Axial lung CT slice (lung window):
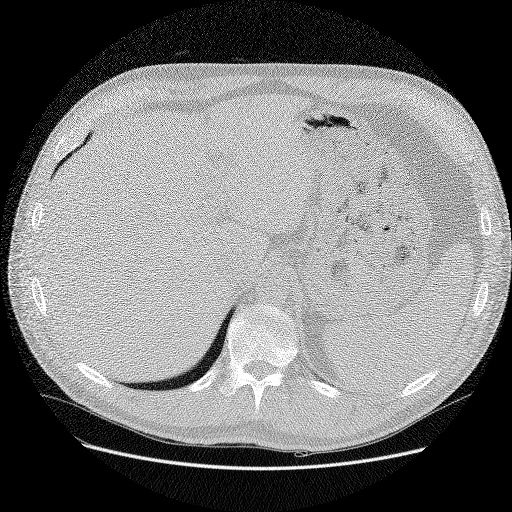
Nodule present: no